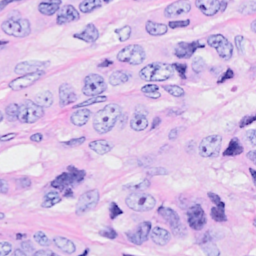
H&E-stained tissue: Breast